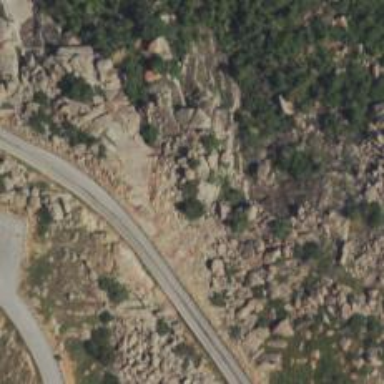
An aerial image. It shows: Crag for climbing.